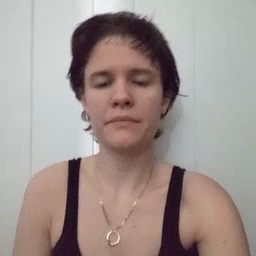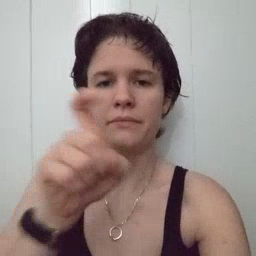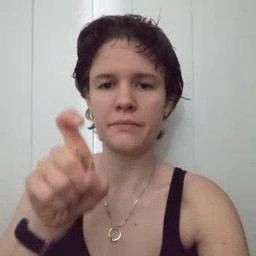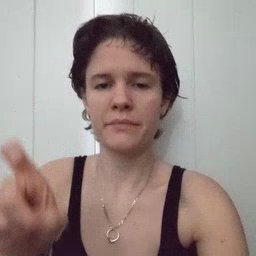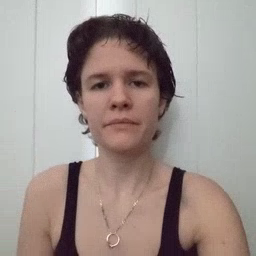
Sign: closet